Question: I am in the process of learning AngularJS, still at the most basic stages of form validation. I followed the <URL>, and managed to get the validation working like they have, where if input is invalid, the background changes colour.

That is all nice and counts as an important step in my learning, but how do I move a little further and have the validation add / remove CSS classes required by Bootstrap to show visual cues?
Here is my HTML code:
'''
<form novalidate class="css-form">
<div class="form-group">
<label class="control-label" for="fname">First Name</label>
<input type="text" id="fname" placeholder="First Name" class="form-control" ng-model="user.fname" required >
</div>
<div class="form-group">
<label class="control-label" for="lname">Last Name</label>
<input type="text" id="lname" placeholder="Last Name" class="form-control" ng-model="user.lname" required >
</div>
<div class="form-group">
<label class="control-label" for="email">Email</label>
<input type="email" id="email" placeholder="Email" class="form-control" ng-model="user.email" required >
</div>
<div class="form-group">
<label class="control-label" for="password">Password</label>
<input type="password" id="password" placeholder="Password" class="form-control" ng-model="user.password" required >
</div>
<div class="form-group">
<label class="control-label" for="emailpref">Want annoying emails?</label>
<select class="form-control" ng-model="user.emailpref" required>
<option value="Null">Please Select</option>
<option value="Yes">Yes</option>
<option value="No">No</option>
</select>
</div>
<button type="submit" class="btn btn-primary">Submit</button>
</form>
'''
In the <URL>, it says that if I need to show a valid state, I must add a CSS class of 'has-success' like so:
'''
<div class="form-group has-success">
<label class="control-label" for="fname">First Name</label>
<input type="text" id="fname" placeholder="First Name" class="form-control" ng-model="user.fname" required >
</div>
'''
How can I get my AngularJS validation to do that? At the moment, my AngularJS is as follows:
'''
function UserCtrl($scope) {
$scope.master = {};
$scope.user = { fname: "J", lname: "Watson", password: "test", email: "j.watson@world.com", emailpref: "Yes" };
$scope.update = function(user) {
$scope.master = angular.copy(user);
};
$scope.reset = function() {
$scope.user = angular.copy($scope.master);
};
$scope.reset();
}
'''
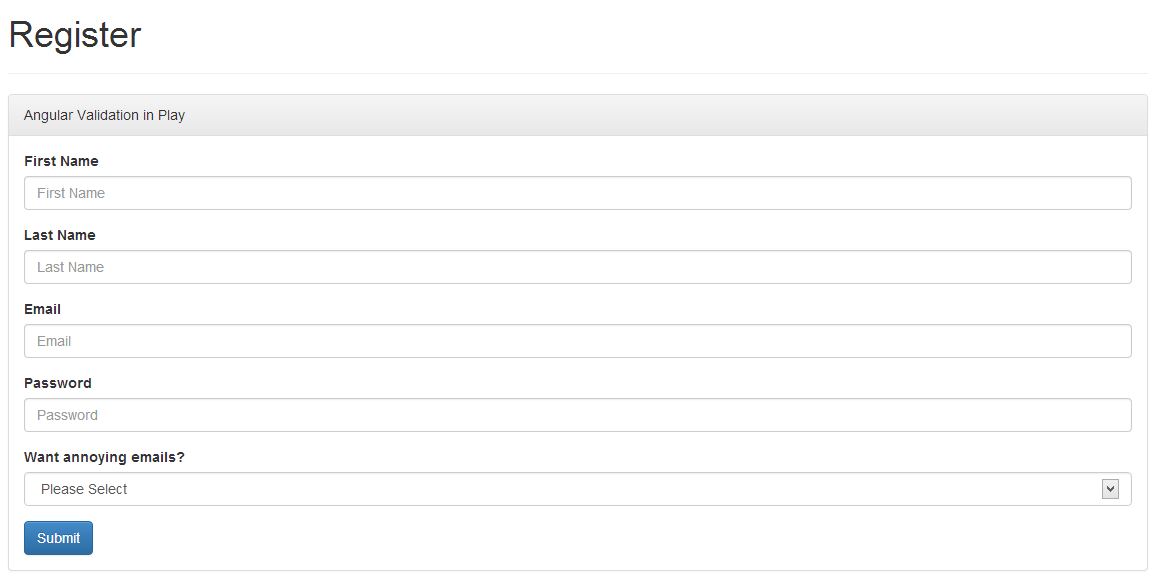
Answer: To add dynamic classes based on field validation you need to do two things
Give your form a 'name'
'''
'<form novalidate class="css-form" name="form1">'
'''
Give each input field a 'name' too. You can then use expression to determine state of error of a field
'''
<div class="form-group has-success" ng-class="{'has-success':form1.fname.$invalid}">
<label class="control-label" for="fname">First Name</label>
<input type="text" id="fname" placeholder="First Name" class="form-control" ng-model="user.fname" required name="fname">
</div>
'''
Please go through the form guide <URL> for more details.